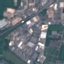
Land use / land cover: Industrial